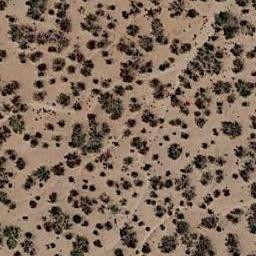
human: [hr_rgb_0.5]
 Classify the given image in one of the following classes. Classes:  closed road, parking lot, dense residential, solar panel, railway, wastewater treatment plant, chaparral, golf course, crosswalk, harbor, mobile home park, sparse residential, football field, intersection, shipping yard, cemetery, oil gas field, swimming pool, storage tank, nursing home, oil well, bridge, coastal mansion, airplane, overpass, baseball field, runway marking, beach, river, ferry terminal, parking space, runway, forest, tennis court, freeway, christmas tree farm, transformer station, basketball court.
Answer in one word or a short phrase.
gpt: chaparral